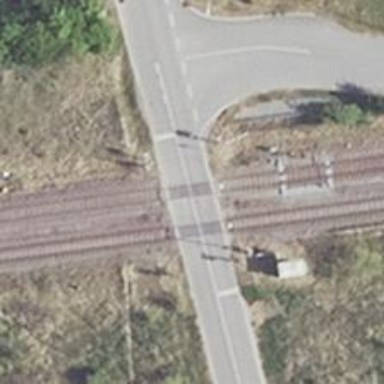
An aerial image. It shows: Level crossing with lights on the railway.